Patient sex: M
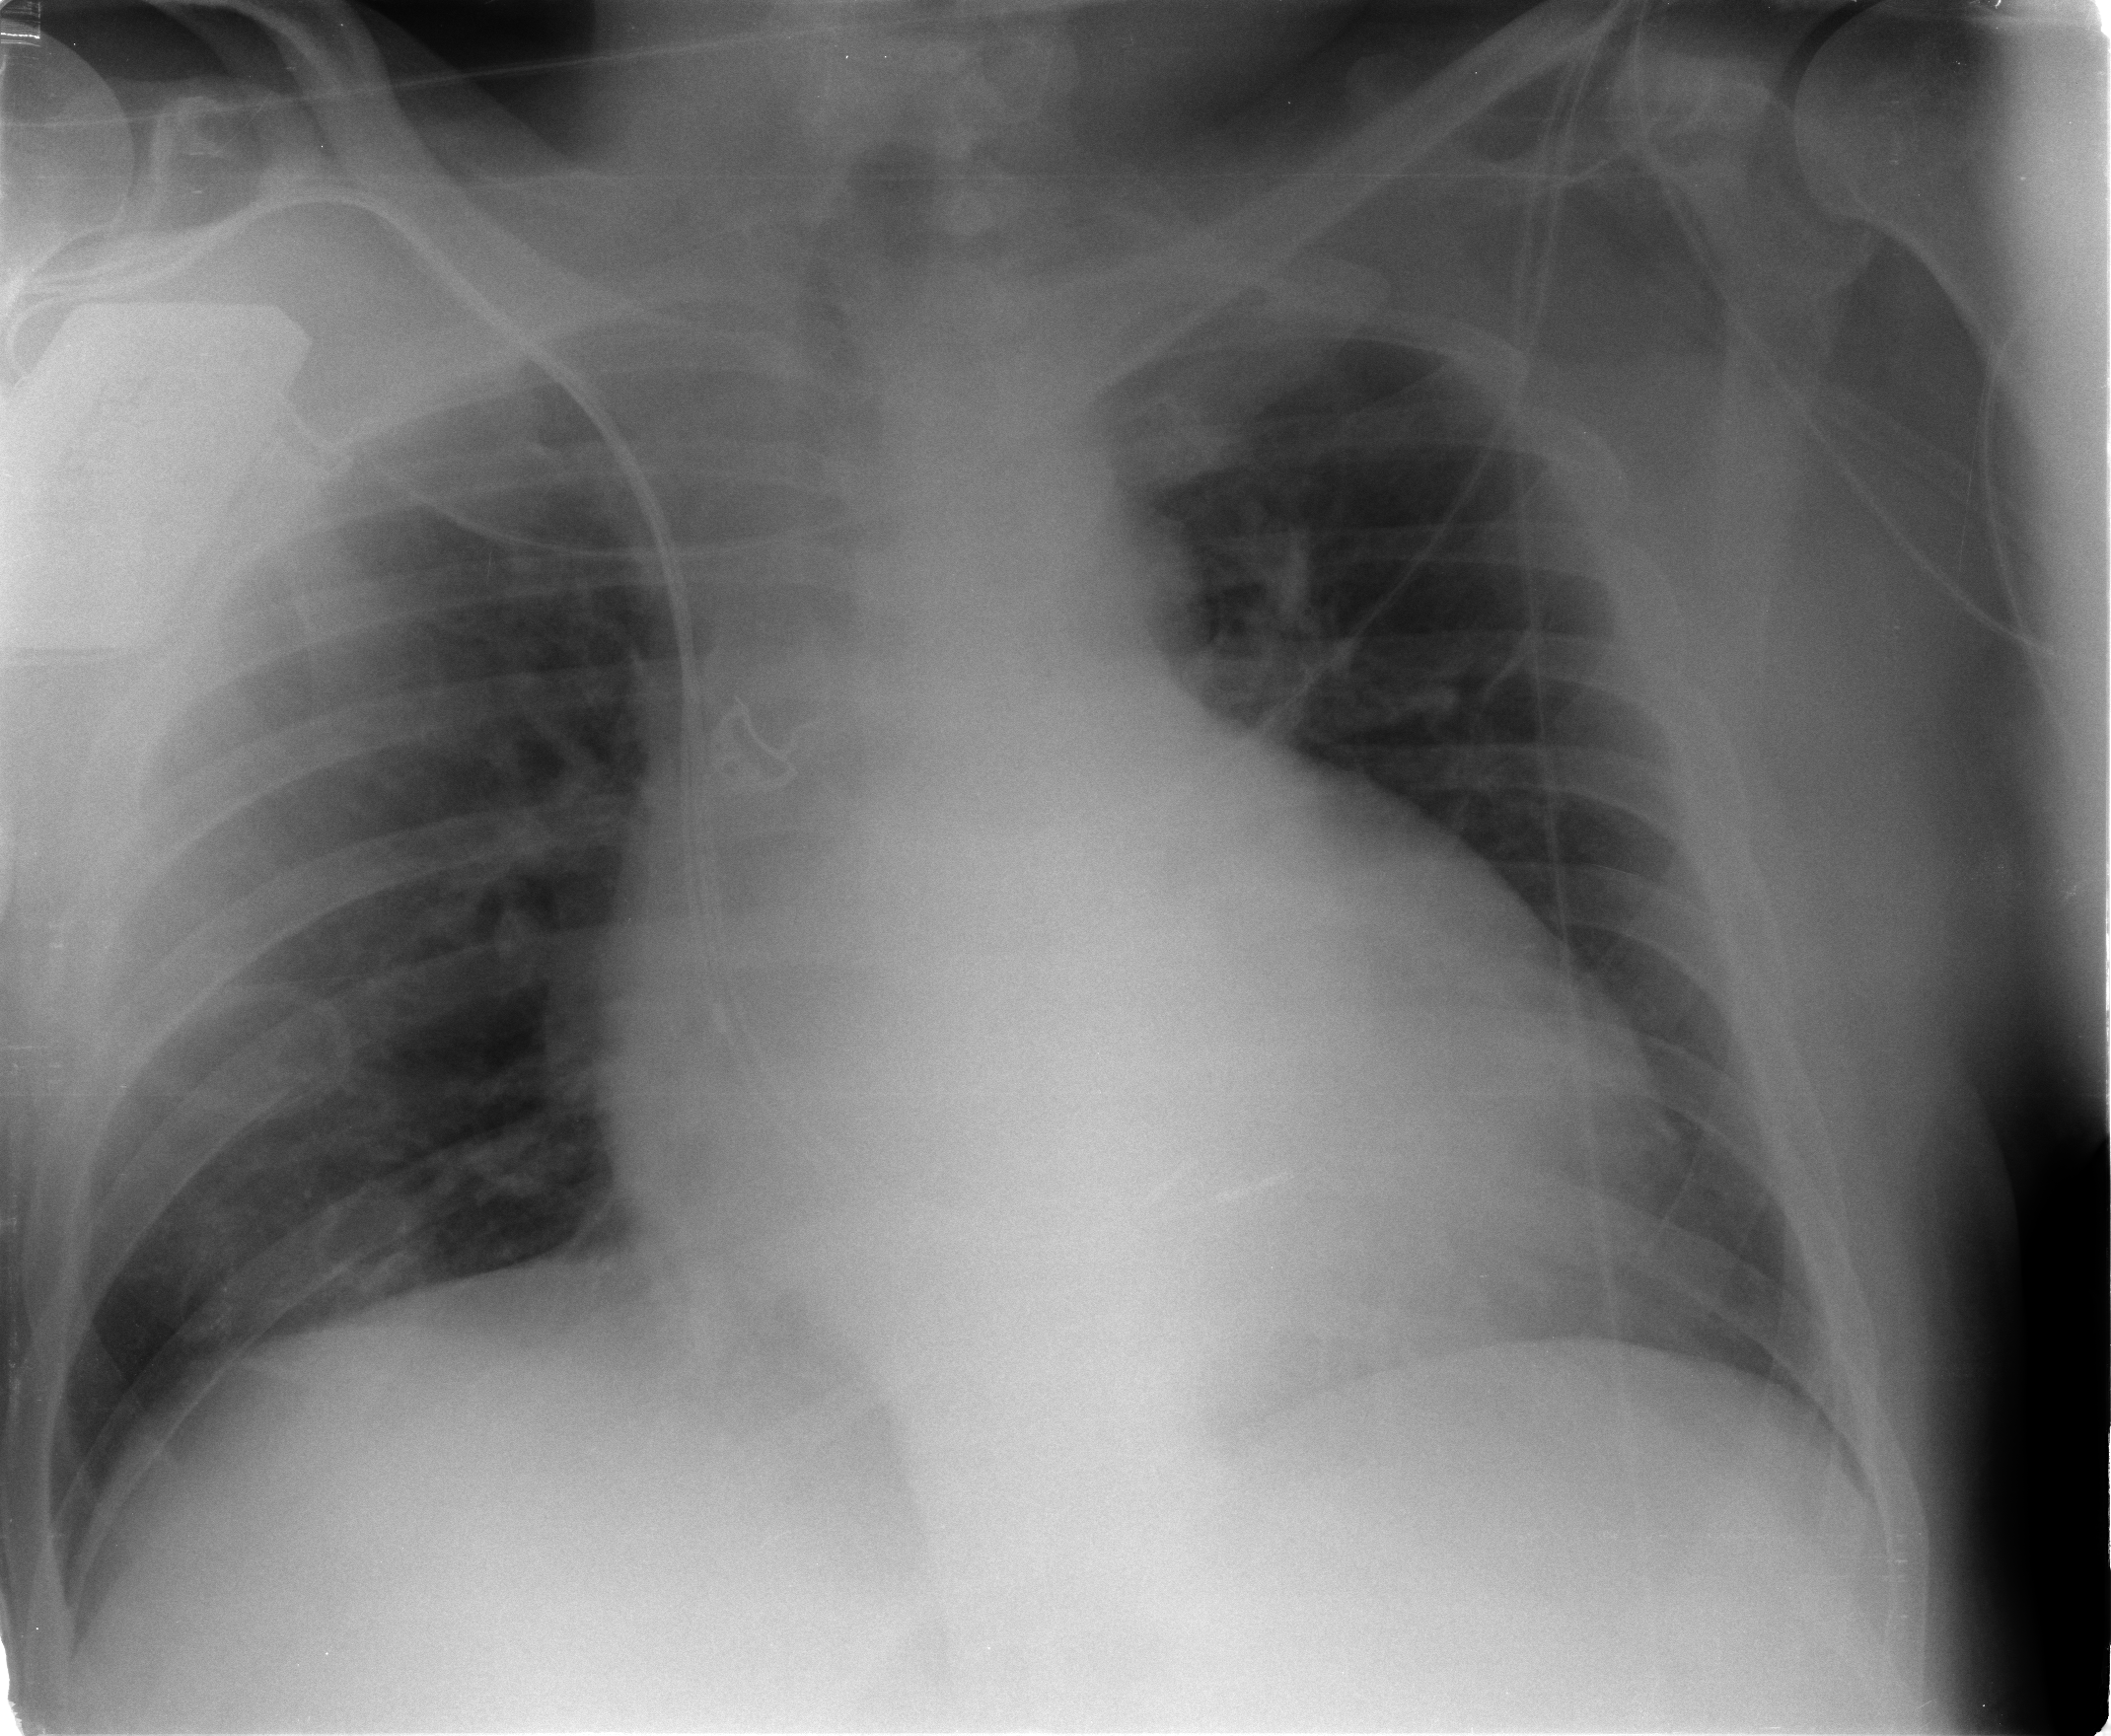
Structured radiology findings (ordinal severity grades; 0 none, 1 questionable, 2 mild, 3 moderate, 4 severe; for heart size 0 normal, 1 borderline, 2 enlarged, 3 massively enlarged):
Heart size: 2
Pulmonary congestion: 1
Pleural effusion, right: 0
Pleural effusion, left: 0
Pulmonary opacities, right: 0
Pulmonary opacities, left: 0
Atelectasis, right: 0
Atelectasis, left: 0